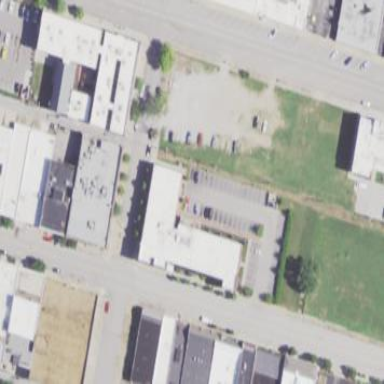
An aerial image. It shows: Building.